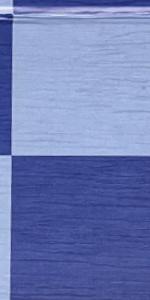
Label: Empty